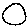
Label: circle